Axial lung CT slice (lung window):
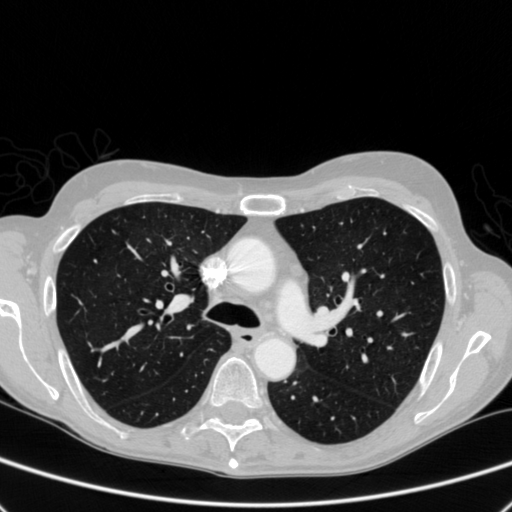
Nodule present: no